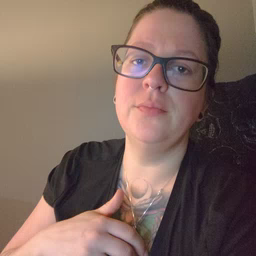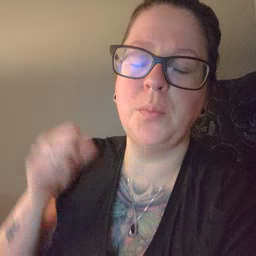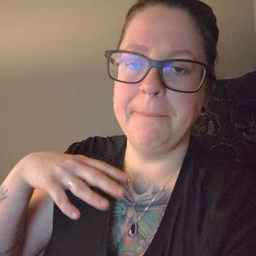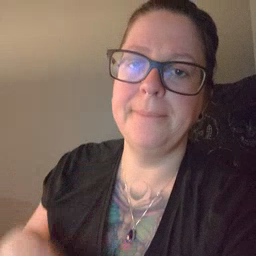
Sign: drop